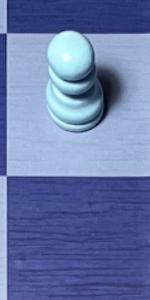
Label: Empty